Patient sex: M
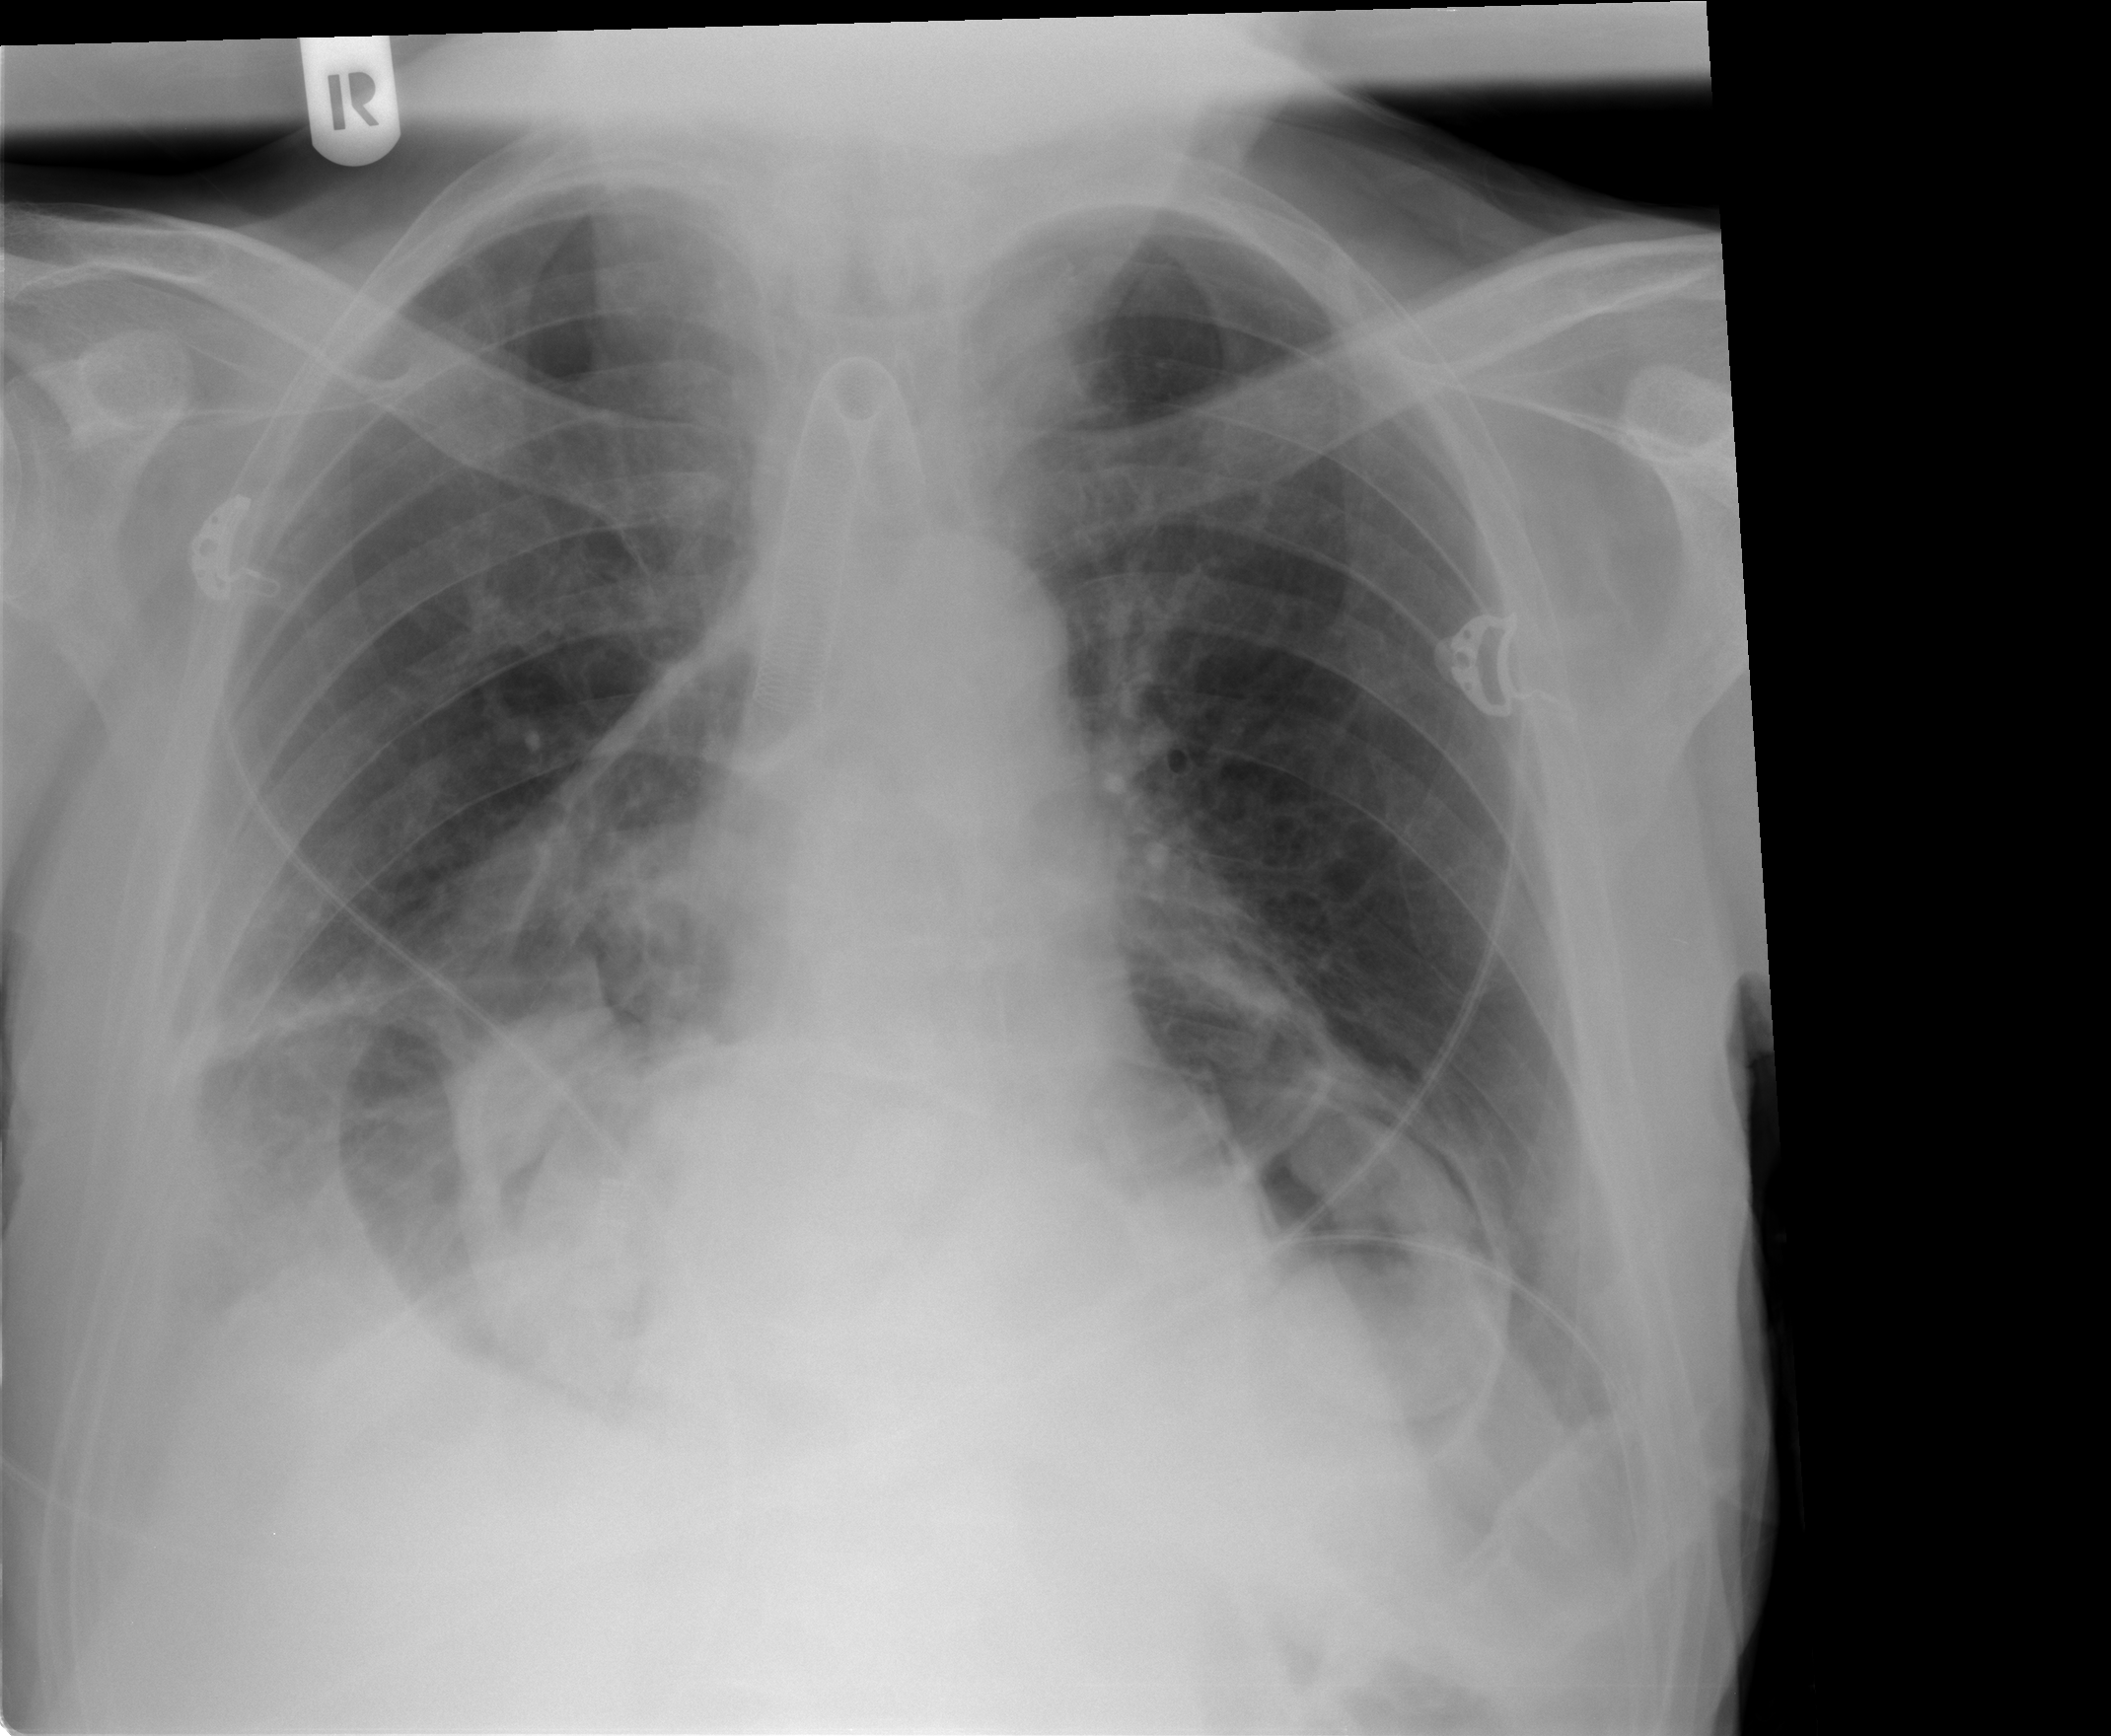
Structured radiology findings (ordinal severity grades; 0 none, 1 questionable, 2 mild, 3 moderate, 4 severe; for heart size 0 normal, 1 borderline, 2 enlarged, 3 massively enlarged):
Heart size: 0
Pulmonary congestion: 2
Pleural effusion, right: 3
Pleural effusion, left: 1
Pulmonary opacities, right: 2
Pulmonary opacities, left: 1
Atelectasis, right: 3
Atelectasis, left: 2